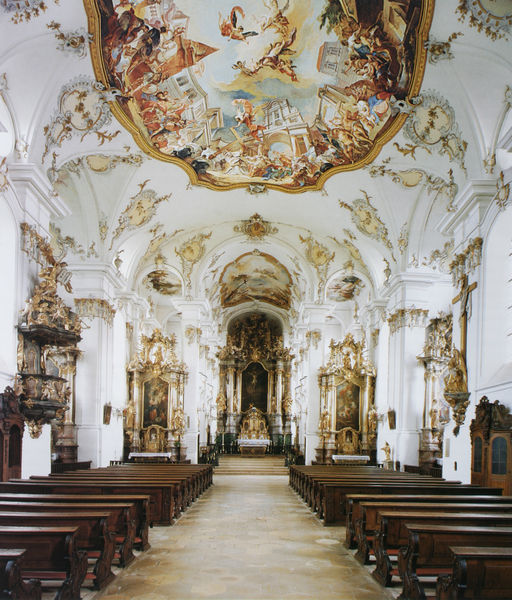
Titel: Der Kirchenraum - Innenansicht
Künstler: Johann Dominicus Barbieri
Standort: Bergen
Institution: Pfarr- und Wallfahrtskirche
Schlagwörter: gemälde, gott, himmel, mann, schatten, weiß, frauen, menschen, ocker, braun, bunt, fenster, grau, hell, holz, licht, marmor, männer, pfeiler, schmuck, säulen, beige, muster, ornament, kappen, barock, rahmen, innenraum, kirche, boden, gold, decke, innen, rokoko, schön, engel, wangen, bilder, bank, pilaster, saal, kuppel, ornamente, verzierung, stuck, stufen, halle, foto, fotografie, photographie, bögen, gang, gewölbe, bayern, kreuz, mosaik, münster, altar, bänke, hochaltar, kapitelle, langhaus, schnitzerei, photo, verziert, kirchenschiff, gesims, kirchenbänke, mittelschiff, farbfoto, kanzel, mittelalter, kirchenraum, fresken, chor, heilige, deckengemälde, fresko, fassung, christentum, beichte, hplz, vorraum, kapellen, bankreihen, geschmückt, rocaille, iss, schalldeckel, altäre, seitenaltäre, holzbänke, bämke, deckenfresko, seitenaltar, hauptaltar, beichtstuhl, beichtstühle, diessen, ktaholisch, marienmünster, kirchbänke, baxern, zugstufen